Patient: sex F, age 46
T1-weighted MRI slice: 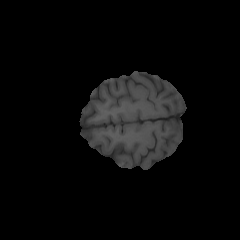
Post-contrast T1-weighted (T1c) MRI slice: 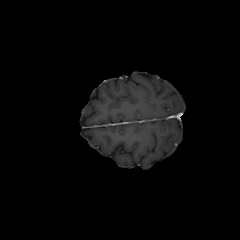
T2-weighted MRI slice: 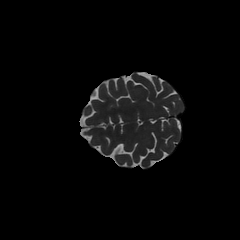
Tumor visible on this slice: no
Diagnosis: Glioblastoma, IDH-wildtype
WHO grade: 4